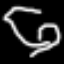
Label: frog